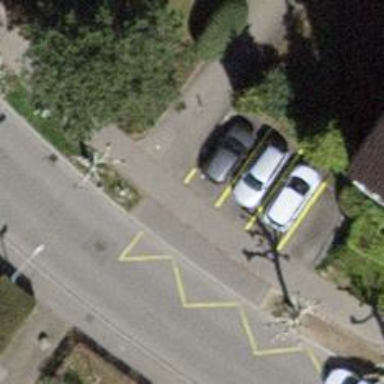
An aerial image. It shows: Bollard.